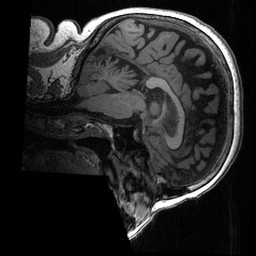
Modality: T1w
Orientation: sagittal
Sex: female
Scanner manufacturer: ge
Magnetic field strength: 3 T
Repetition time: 0.0064 s
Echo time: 0.00281 s